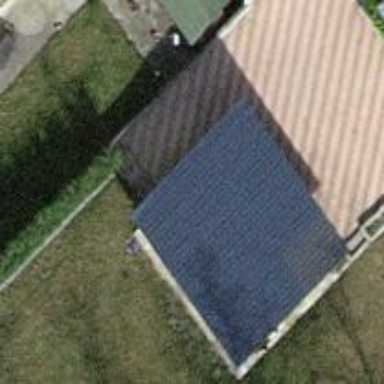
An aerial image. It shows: Carport building.